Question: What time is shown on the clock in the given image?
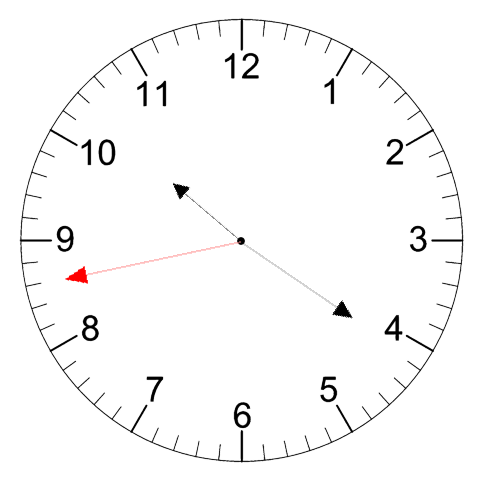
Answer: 10:20:43